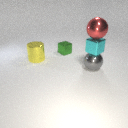
large yellow metal cylinder to the left of large gray metal sphere